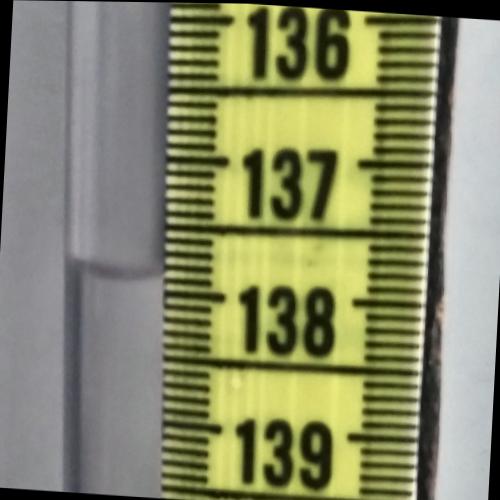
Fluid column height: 137.9 cm